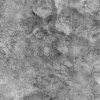
Atmospheric dust classification: not_dusty